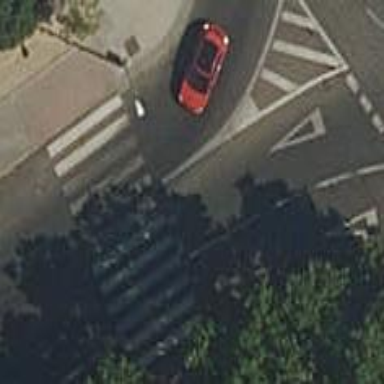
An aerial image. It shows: Zebra crossing on the road.